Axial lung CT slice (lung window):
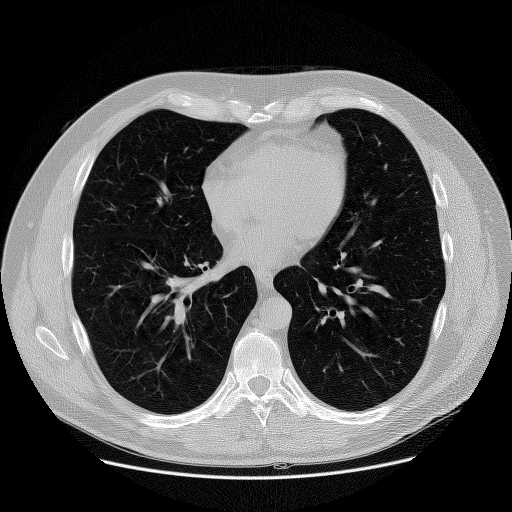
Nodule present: no